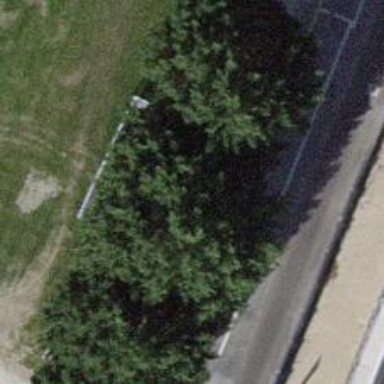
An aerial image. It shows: Beautiful avenue lined with deciduous broadleaved trees.